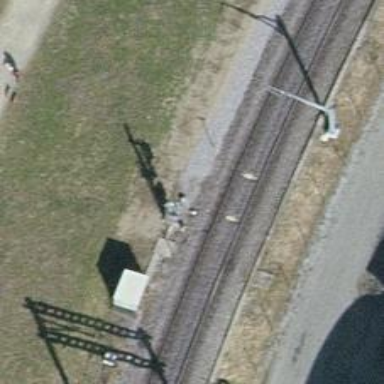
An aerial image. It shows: Railway signal.